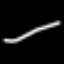
Label: line